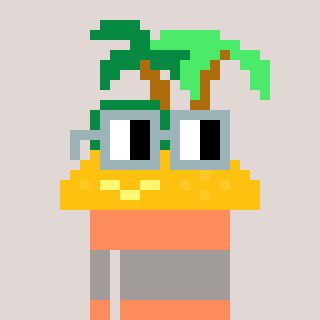
a pixel art character with square dark gray glasses, a island-shaped head and a peachy-colored body on a warm background